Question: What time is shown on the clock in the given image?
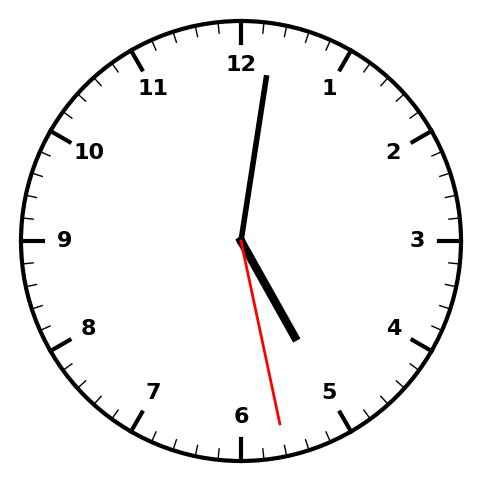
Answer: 05:01:28